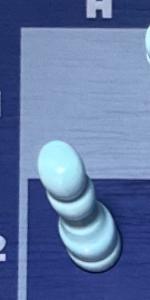
Label: Pawn_White